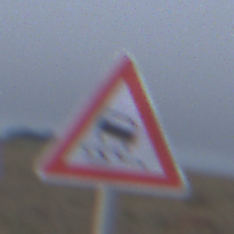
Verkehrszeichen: SchleuderOderRutschgefahr
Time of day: SunriseSunset
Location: Outdoor (Nature)
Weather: Overcast
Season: NotSpecified
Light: Natural